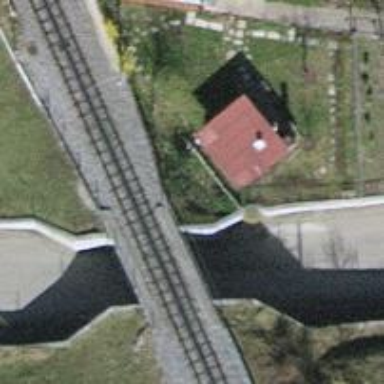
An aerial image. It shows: Narrow-gauge railway bridge with electrified contact line for single track.